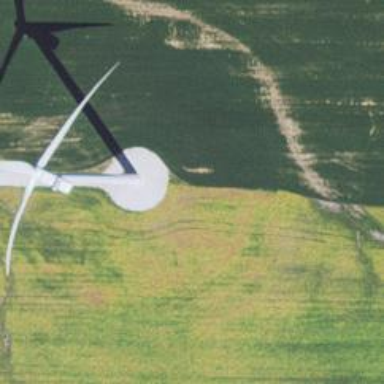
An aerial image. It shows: Wind generator powered by Vestas horizontal axis wind turbine.